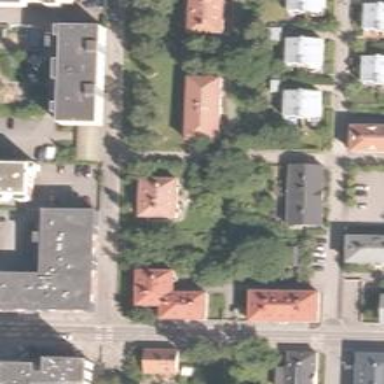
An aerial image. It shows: Asphalt road designated as living street.